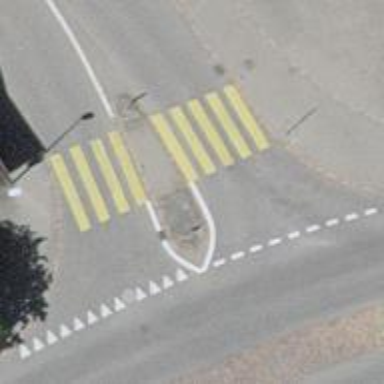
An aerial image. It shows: Uncontrolled crossing with central island on the road.